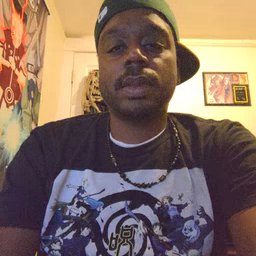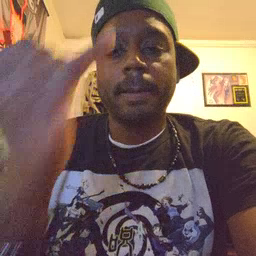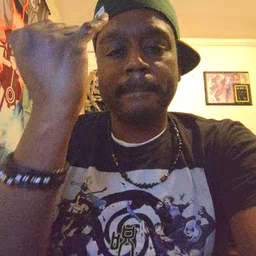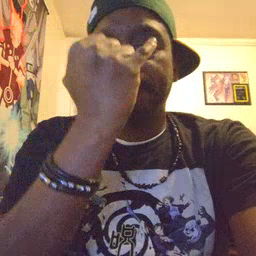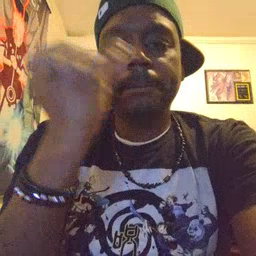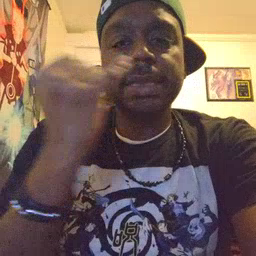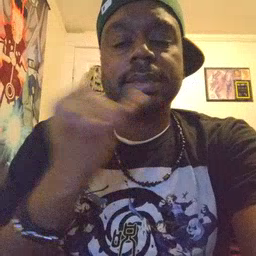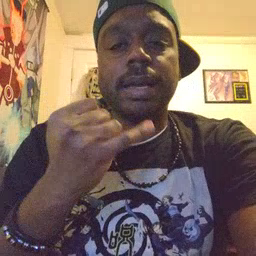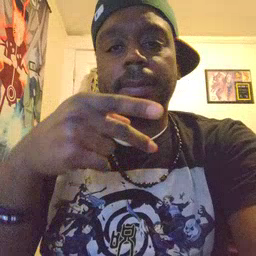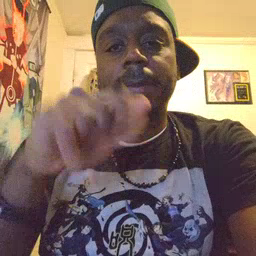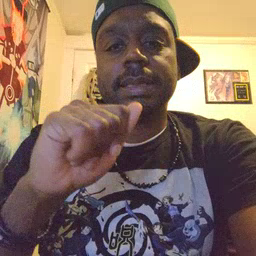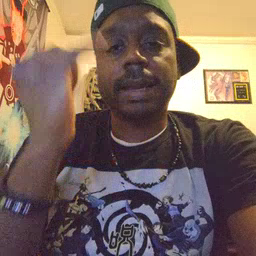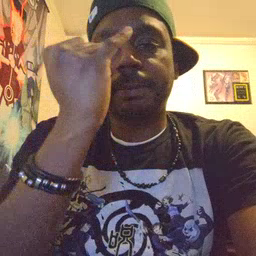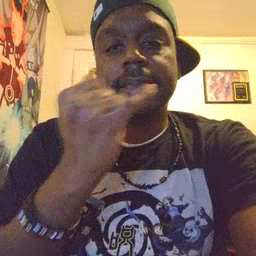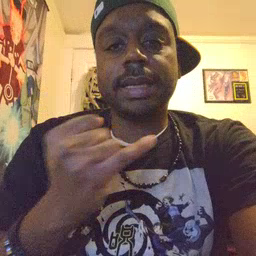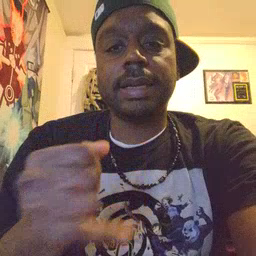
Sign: pizza